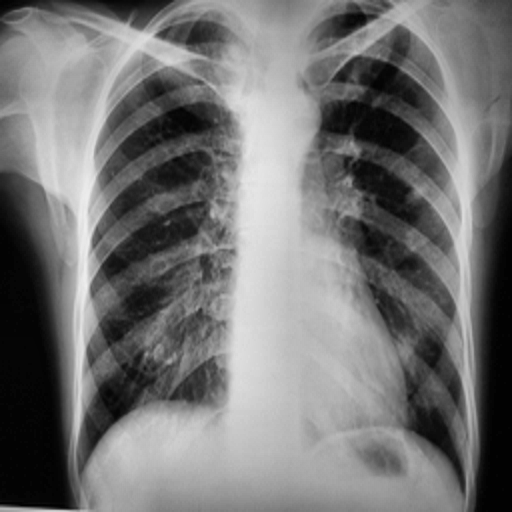
Finding: TUBERCULOSIS